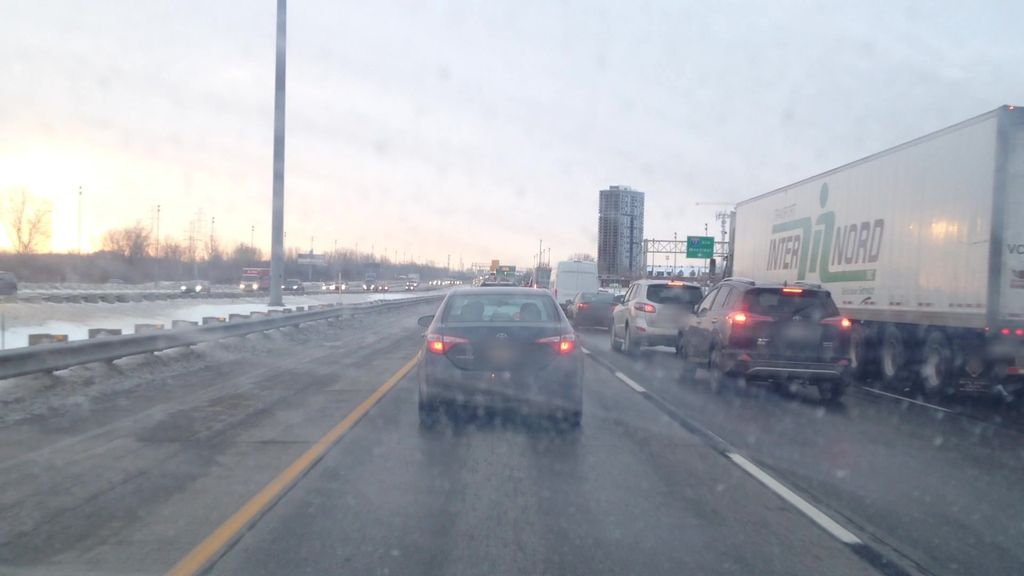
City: montreal